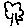
Label: tree